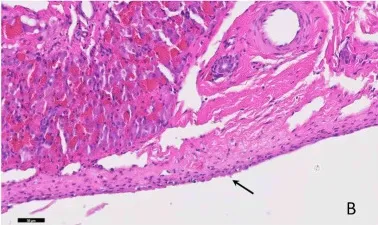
Photomicrographs of hepatic vascular hamartoma in an 8-month-old cat. (B) The vascular spaces exhibit characteristics of well-differentiated arterioles and venules of varying sizes lined by endothelium (black arrow), H&E stain, bar = 50 mum.
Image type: pathology (immunostaining)